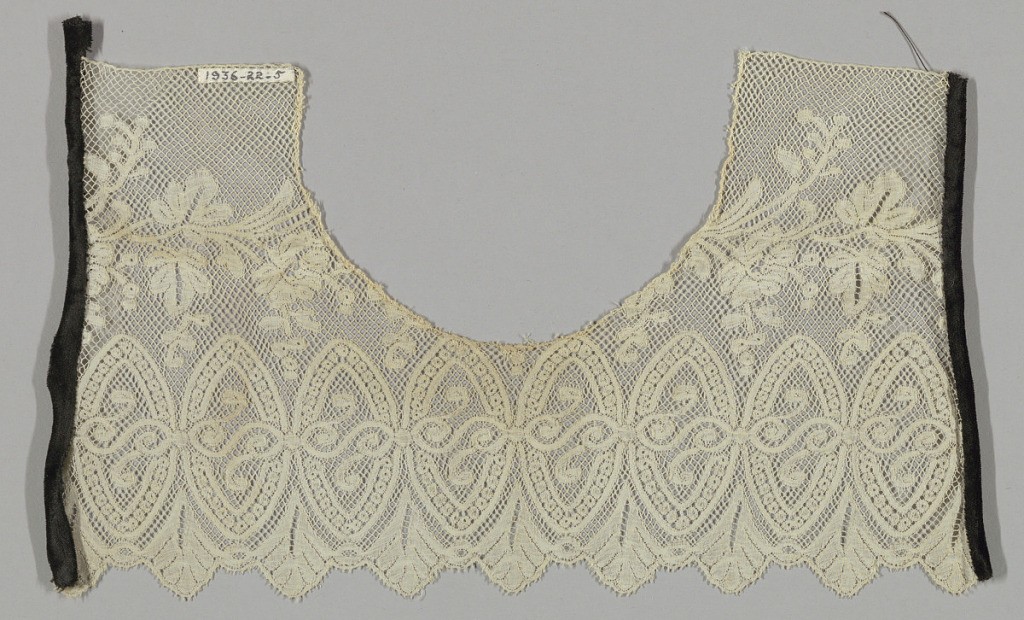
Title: Collar
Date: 19th century
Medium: linen Technique: bobbin lace (late Valenciennes ground)
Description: Fragment of flounce made into a collar. Design of oval medallions enclosing S-shaped scrolls.